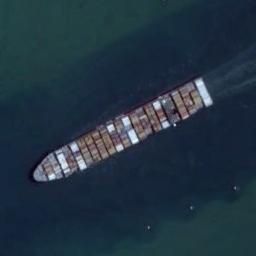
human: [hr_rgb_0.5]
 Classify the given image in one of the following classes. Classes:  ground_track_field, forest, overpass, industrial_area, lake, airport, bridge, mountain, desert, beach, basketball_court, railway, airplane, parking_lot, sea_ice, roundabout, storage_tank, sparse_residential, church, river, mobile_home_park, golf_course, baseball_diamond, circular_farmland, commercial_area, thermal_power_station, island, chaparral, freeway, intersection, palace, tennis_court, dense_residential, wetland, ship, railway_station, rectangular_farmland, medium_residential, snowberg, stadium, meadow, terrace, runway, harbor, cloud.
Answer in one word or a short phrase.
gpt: ship